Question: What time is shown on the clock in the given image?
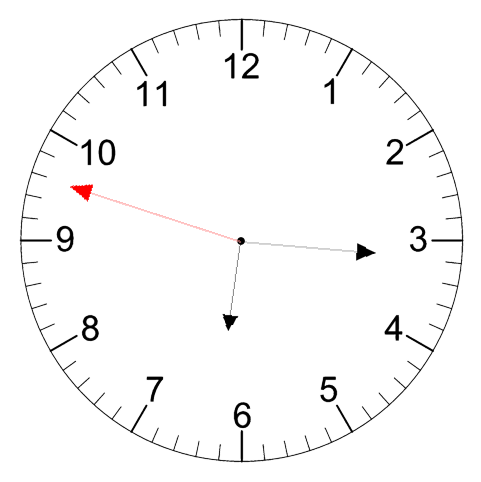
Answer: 06:15:48